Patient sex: M
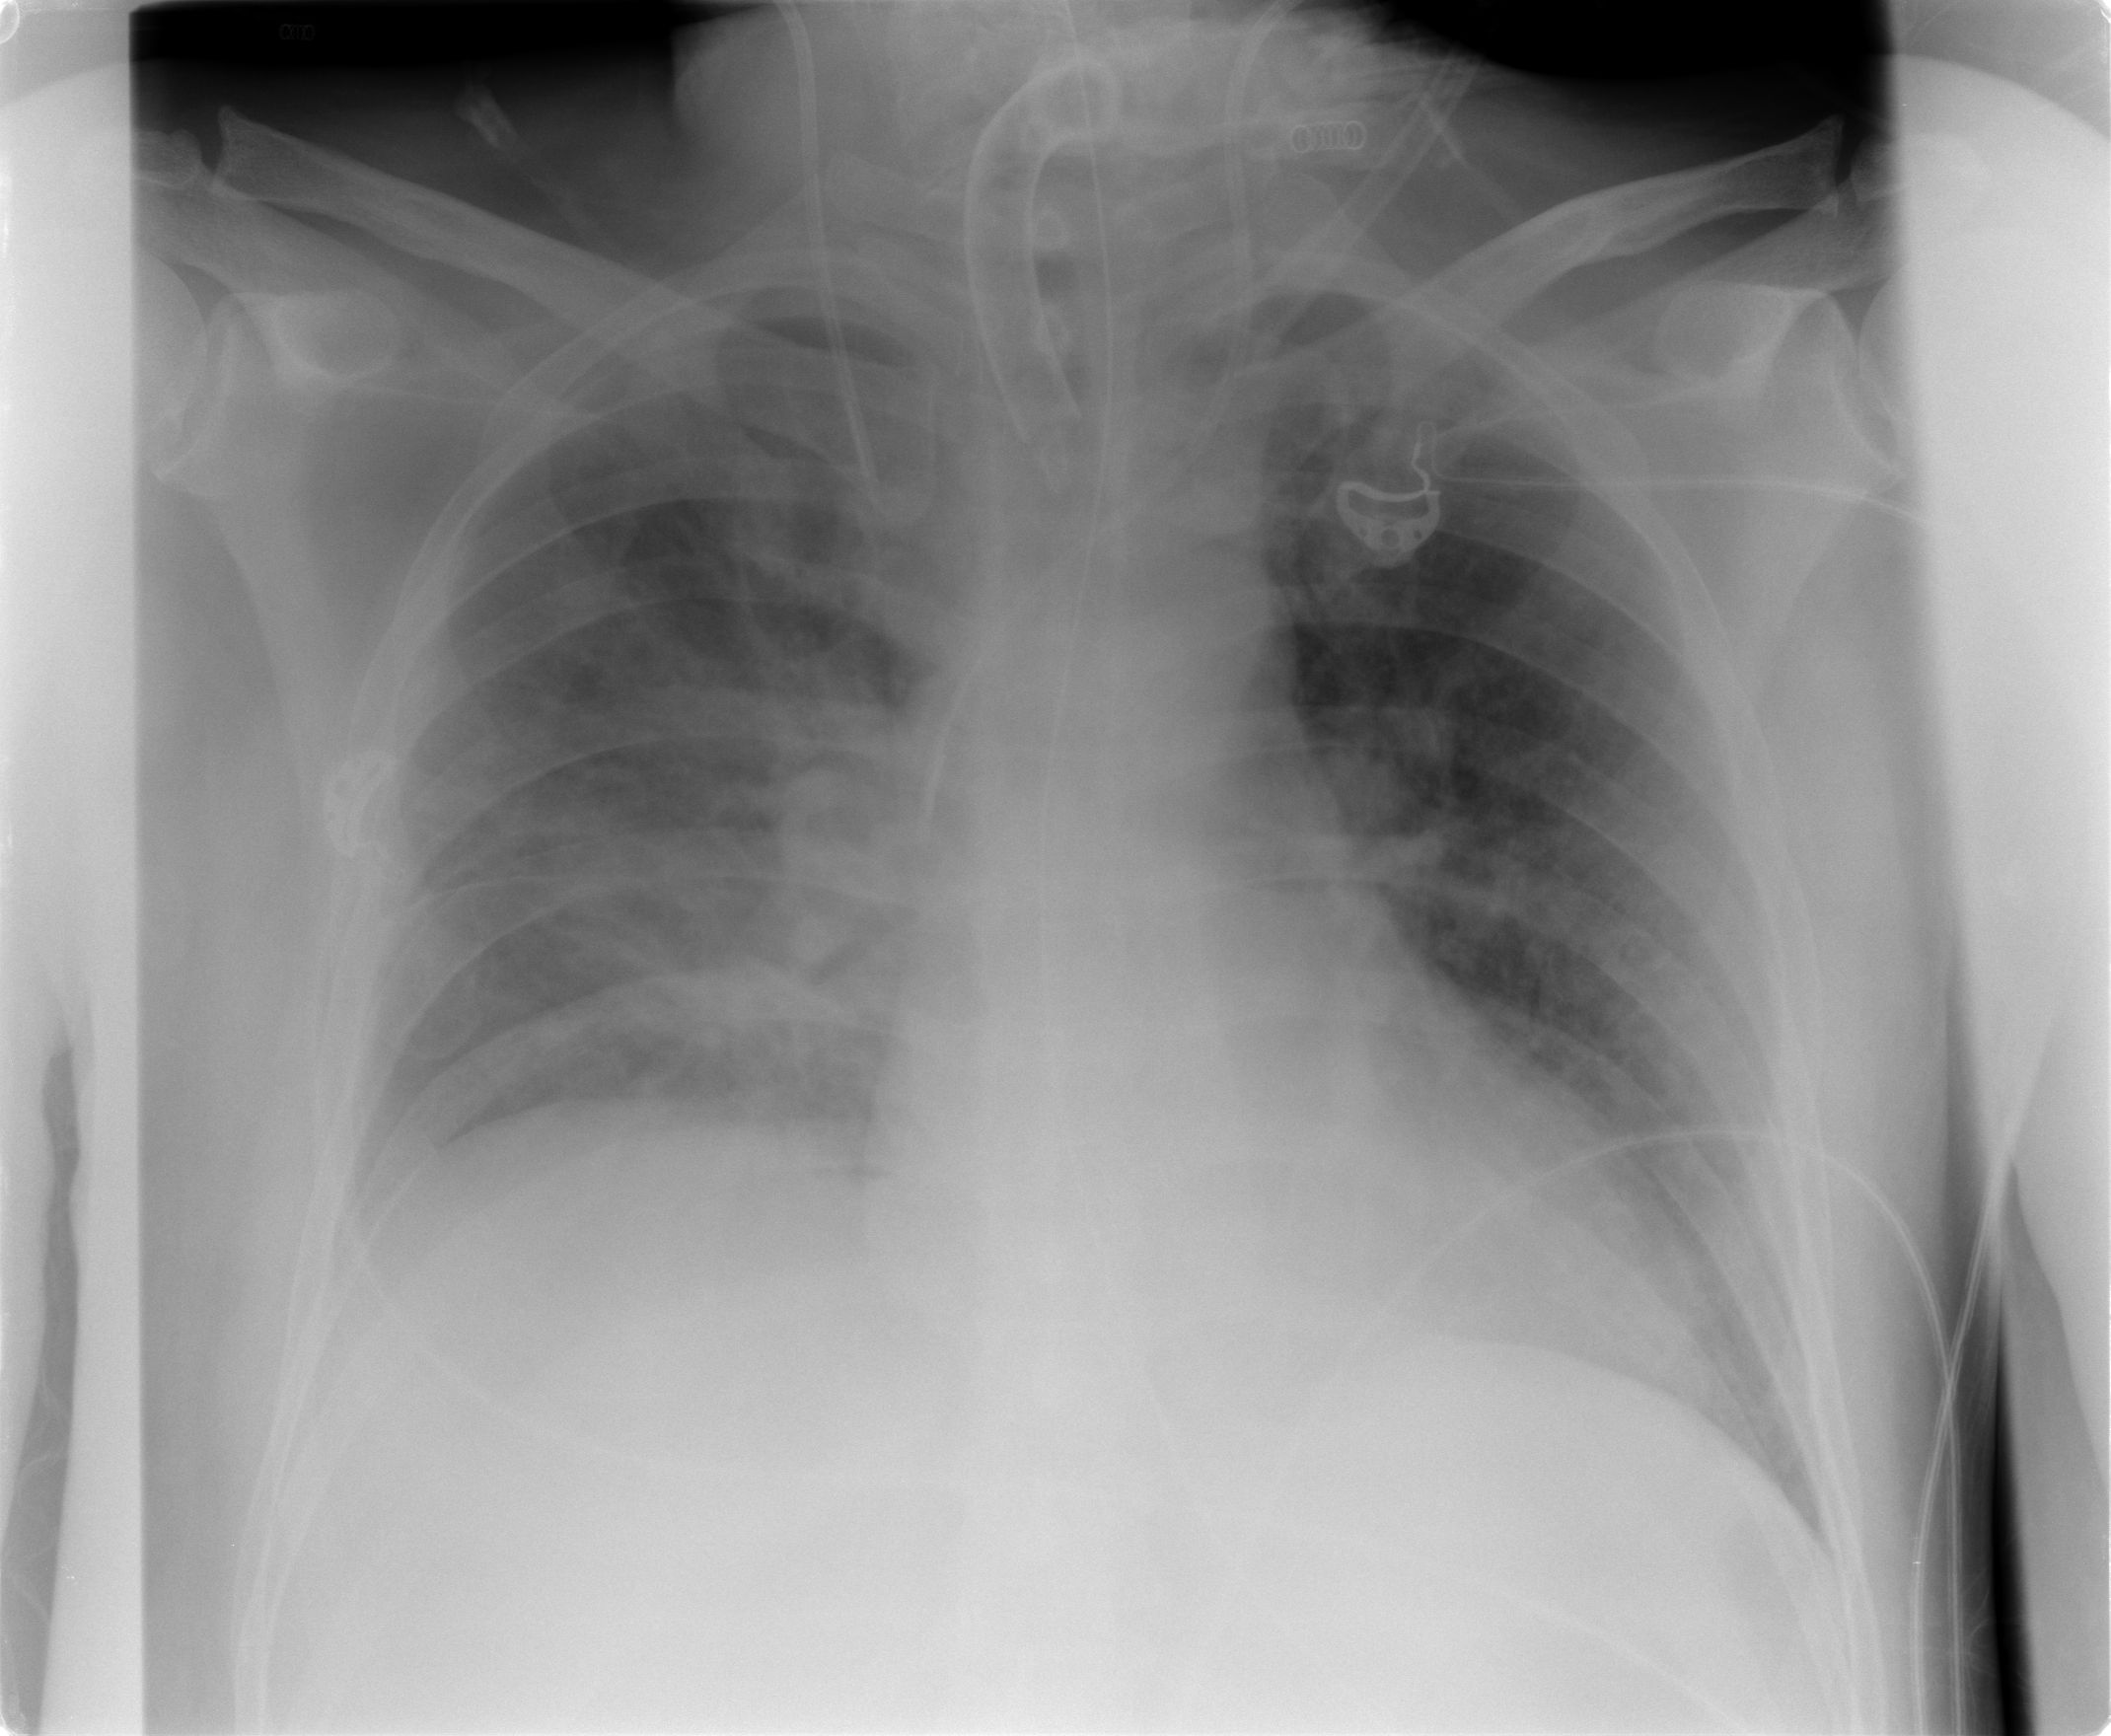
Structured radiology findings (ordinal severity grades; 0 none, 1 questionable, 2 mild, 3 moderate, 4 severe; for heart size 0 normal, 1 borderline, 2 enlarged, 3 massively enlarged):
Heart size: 0
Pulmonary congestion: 3
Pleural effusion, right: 2
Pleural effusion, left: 0
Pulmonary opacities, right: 3
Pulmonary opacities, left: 2
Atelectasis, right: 3
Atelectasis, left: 2